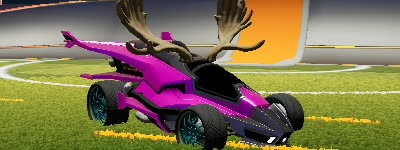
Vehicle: aftershock